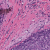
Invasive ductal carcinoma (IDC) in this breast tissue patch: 0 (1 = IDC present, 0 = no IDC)